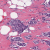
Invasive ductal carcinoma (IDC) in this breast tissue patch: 1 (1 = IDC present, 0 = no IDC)